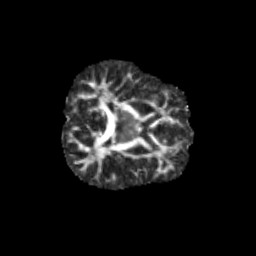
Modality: FA
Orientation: axial
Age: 9
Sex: male
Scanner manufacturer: siemens
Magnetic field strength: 3 T
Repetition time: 3.8 s
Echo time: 0.07 s